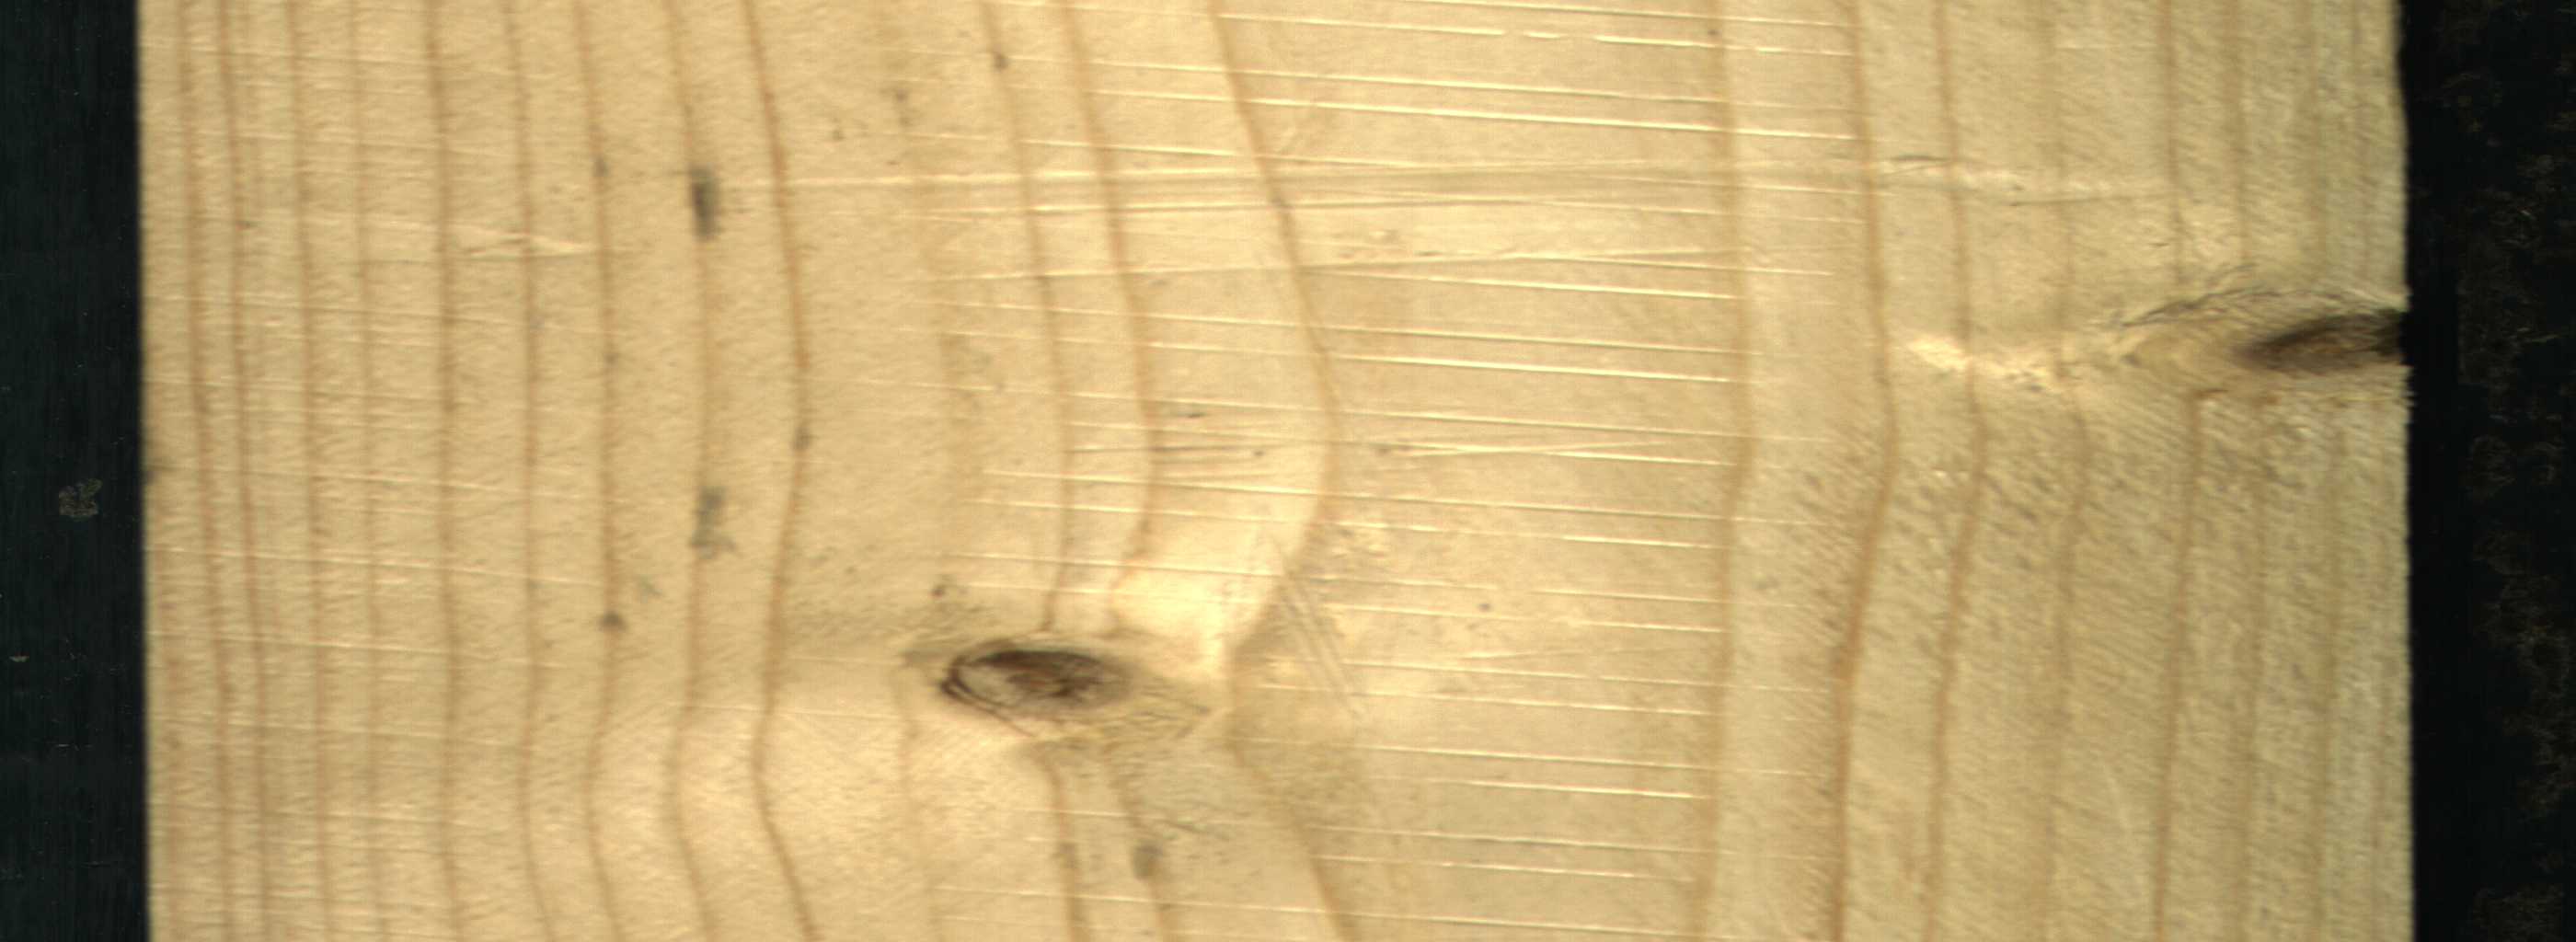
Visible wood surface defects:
Dead_Knot
Live_Knot